Question: i've been using python3.8 and its module-urllib.
My goal is to get the text
"""Dapps Built for 50 Million Users - 8 Cases You Should Know about ICON"""
from html below.
'''
<div class="article-sec" data-v-727113bd="">
<div data-v-3b154919="" data-v-727113bd="" class="item item">
<a data-v-3b154919="" href="/article/dapp-com-list-icon" target="_blank">
<div data-v-3b154919="" class="image" style="background-image: url(&quot;https://dappimg.com/media/image/article/1fe42da2f8ca44dab2884690624ecfa7.jpg&quot;);"></div>
<div data-v-3b154919="" class="combine-info">
<div data-v-3b154919="" class="name">Dapps Built for 50 Million Users - 8 Cases You Should Know about ICON</div>
</div>
<div data-v-3b154919="" class="time">Mar 18 * 1220 Views</div>
</a>
</div>
xpath-1 : xpath('//div[@class="article-sec"]')
xpath-2 : xpath('//div[@class="article-sec"]/div')
'''
The 'xpath-1' gives me an element.
But 'xpath-2' gives me no result.
The most wanted question is
And secondary question is
Here is the url : <URL>
Thank you guys for answers in advance.

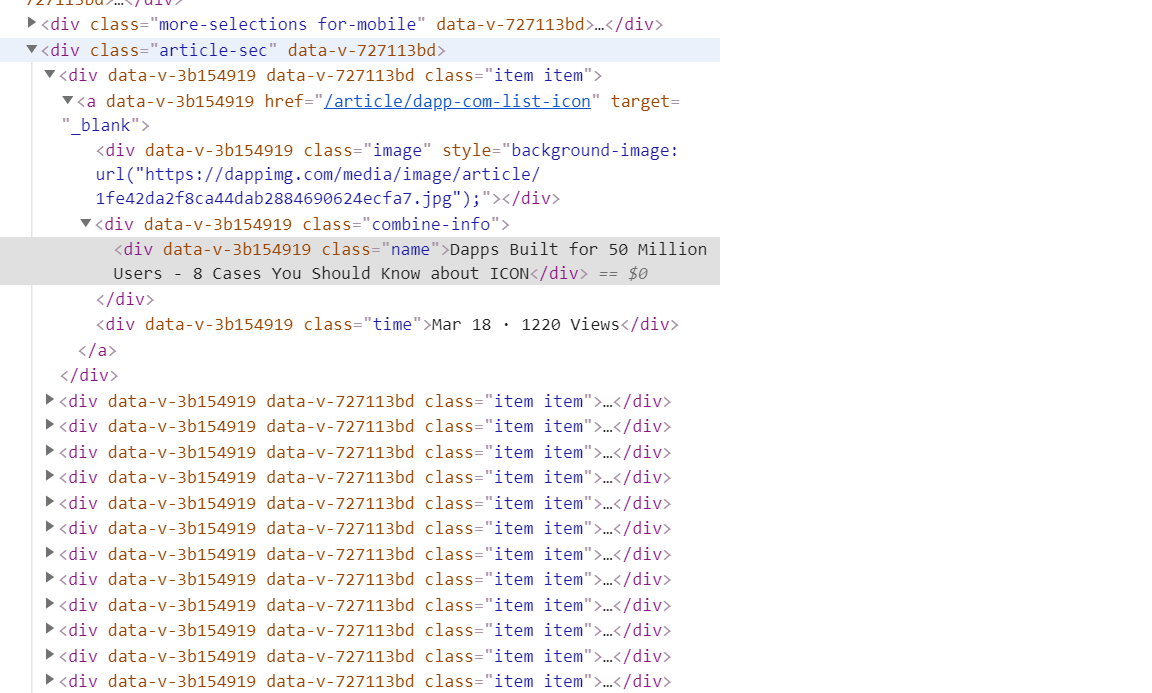
Answer: You have to go deeper to get the text. If you just want the first title :
'''
(//div[@class="article-sec"]//div[@class="name"])[1]/text()
'''
If you want all titles:
'''
//div[@class="article-sec"]//div[@class="name"][1]/text()
'''
EDIT : Without Selenium, in R, you can do something like :
'''
library(RCurl)
library(XML)
library(stringr)
page=getURL("https://www.dapp.com/community")
parse=htmlParse(page)
titles=xpathSApply(parse,"//div[@id='__nuxt']/following::script[@type]",xmlValue)
result=unlist(str_extract_all(gsub(',"influencers.*','',titles),'(?<="title":").+?(?=")'))
'''
Output :
<URL>
Otherwise, just get the json located in the script tag (type = text/javascript) of the webpage and parse it with an appropriate tool :
<URL>